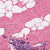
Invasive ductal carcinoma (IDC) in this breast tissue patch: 0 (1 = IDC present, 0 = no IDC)